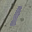
Label: 1